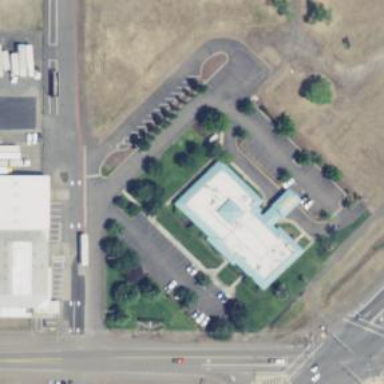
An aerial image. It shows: Building.